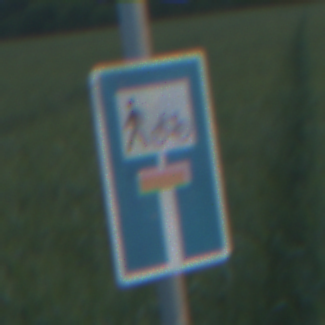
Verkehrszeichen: SackgasseRadverkehrFussgaengerDurchlaessig
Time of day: SunriseSunset
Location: Outdoor (Nature)
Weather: PartlyCloudy
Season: NotSpecified
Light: Natural